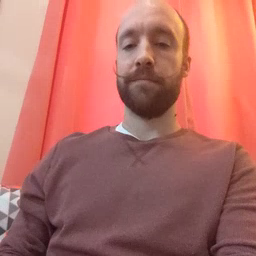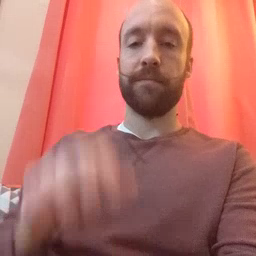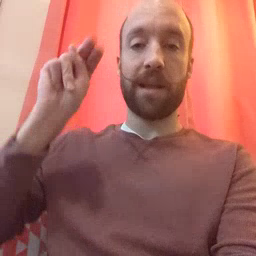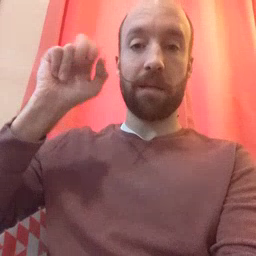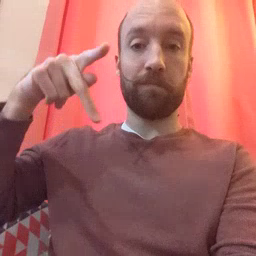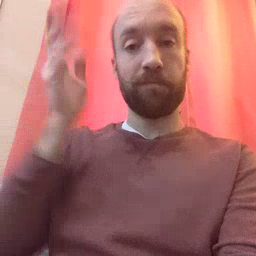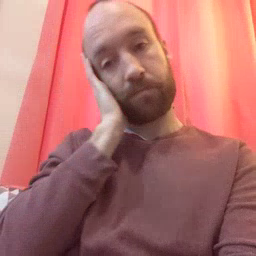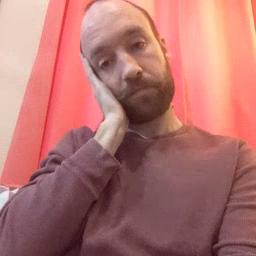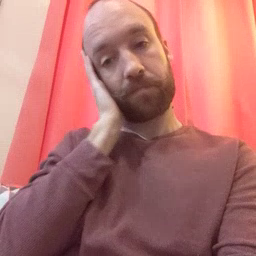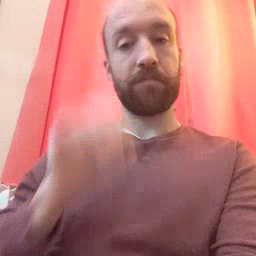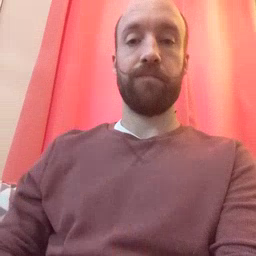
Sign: nap